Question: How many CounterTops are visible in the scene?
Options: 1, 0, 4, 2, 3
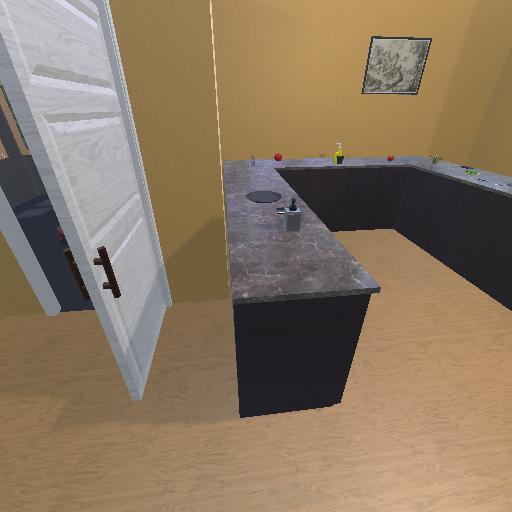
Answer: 1